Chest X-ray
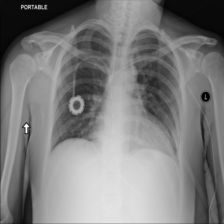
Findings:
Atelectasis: negative
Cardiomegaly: negative
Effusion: negative
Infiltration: negative
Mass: negative
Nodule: negative
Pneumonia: negative
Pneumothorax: negative
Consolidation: negative
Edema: negative
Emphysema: negative
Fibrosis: negative
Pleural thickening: negative
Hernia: negative